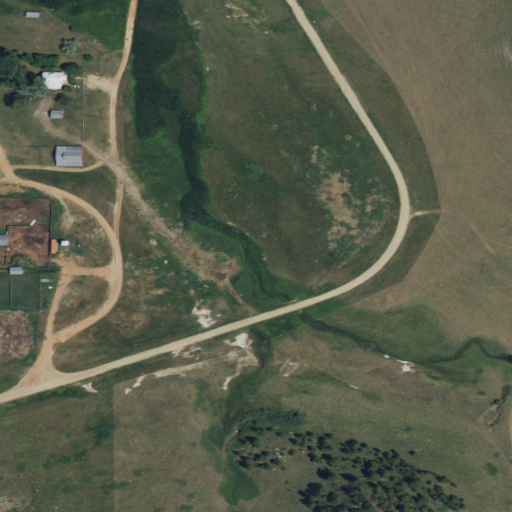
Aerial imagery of valley in South Dakota named Sawmill Canyon containing shrub, grassland, evergreen forest, open development, low intensity development, and medium intensity development